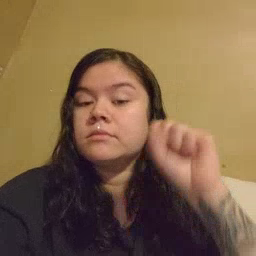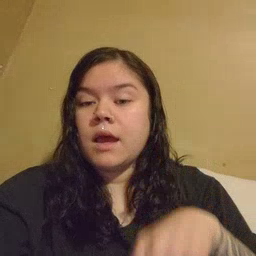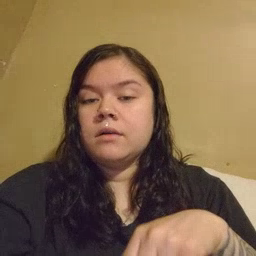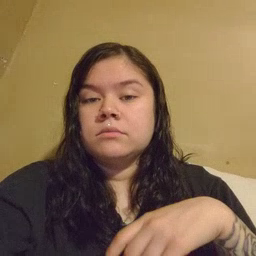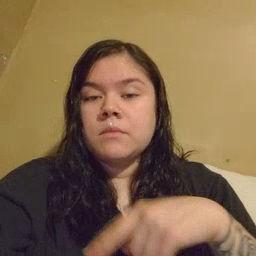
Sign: can